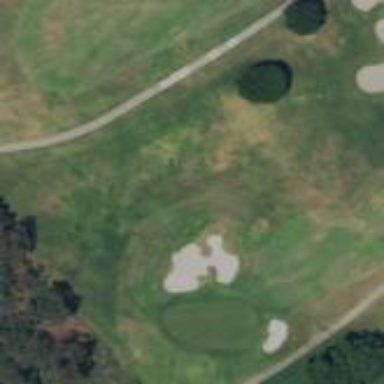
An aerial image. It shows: Golf fairway in the image.